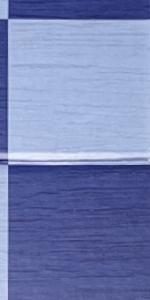
Label: Empty